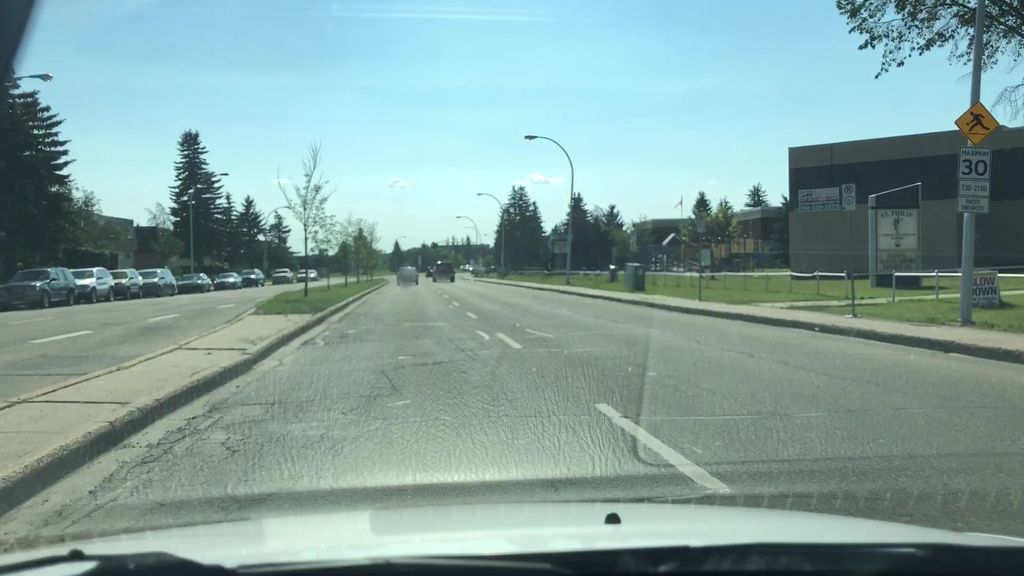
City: edmonton